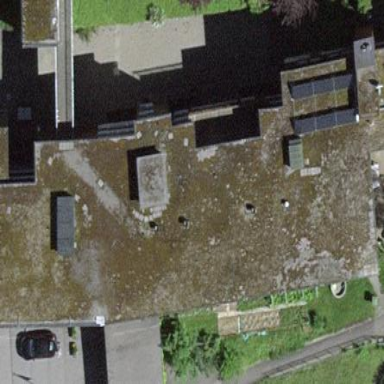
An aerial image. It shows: Residential building.